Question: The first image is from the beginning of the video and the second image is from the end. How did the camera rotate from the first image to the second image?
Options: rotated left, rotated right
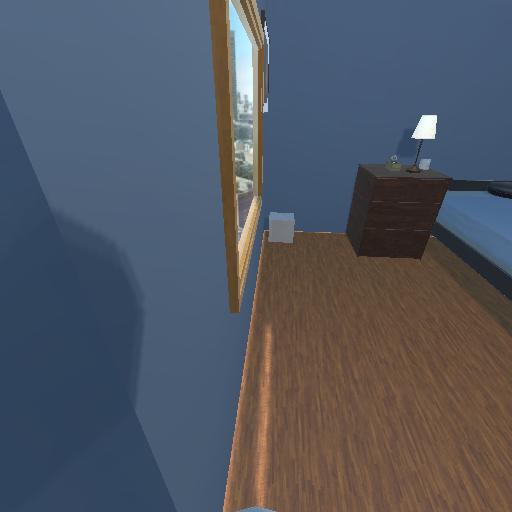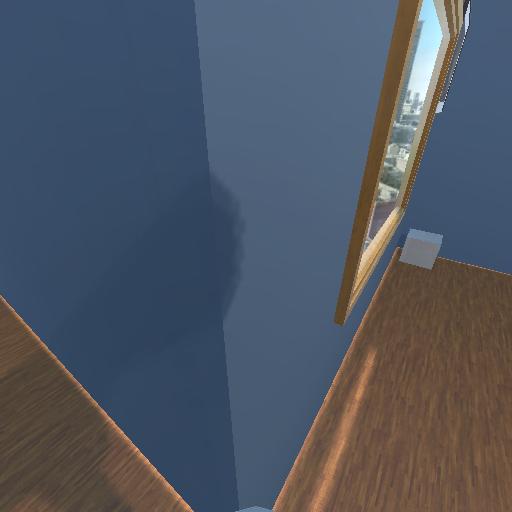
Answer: rotated left